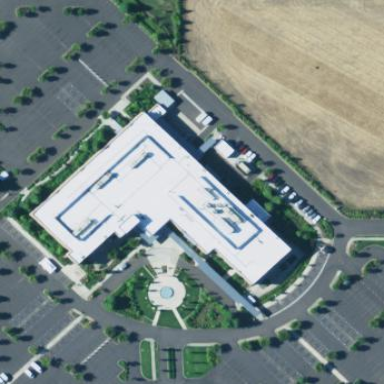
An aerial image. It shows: Healthcare facility identified as hospital.